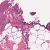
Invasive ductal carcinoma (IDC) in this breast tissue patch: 0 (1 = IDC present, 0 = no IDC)